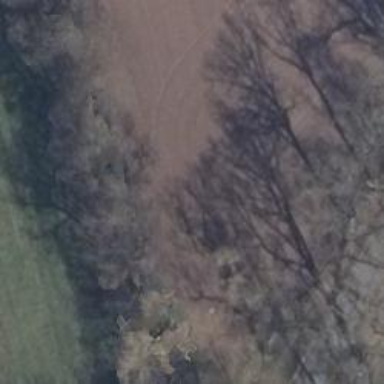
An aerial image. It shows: Row of trees in natural setting.